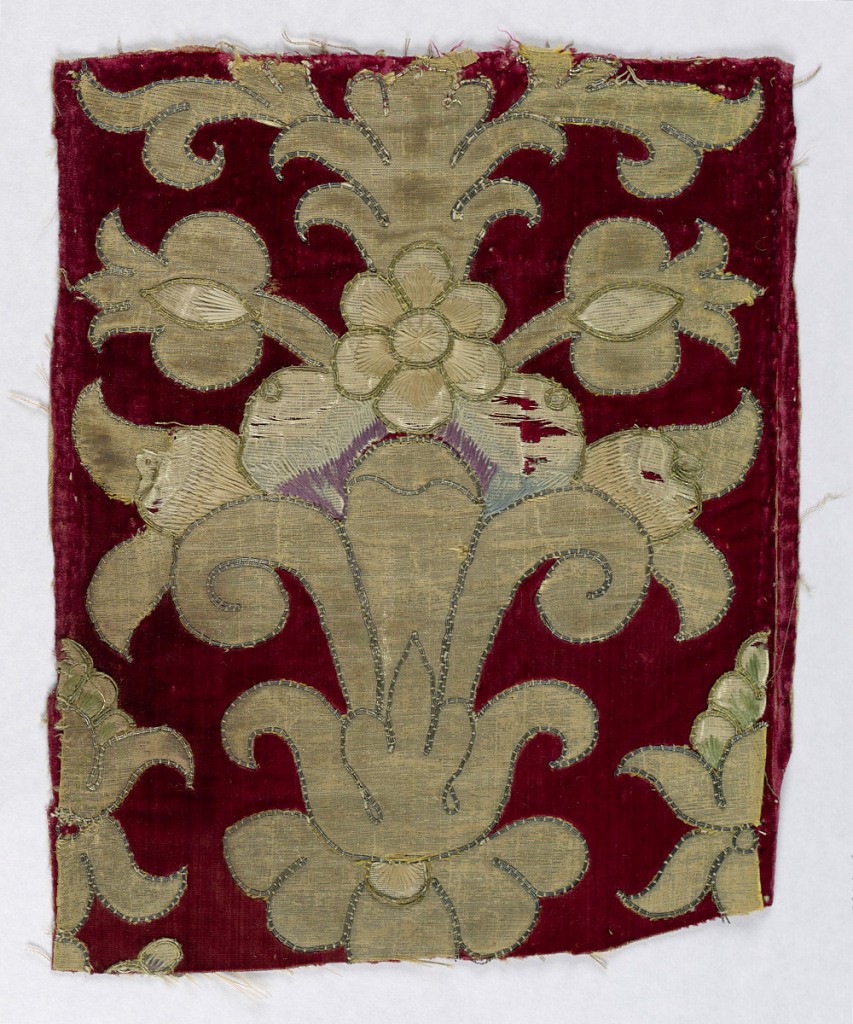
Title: Fragment
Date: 17th–18th century
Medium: silk, metallic thread Technique: silk and metallic thread plain weave appliquéd on velvet with couched metallic threads, satin stitch embroidery Label: Silk, metallic thread plain weave appliquéd on velvet with couched metallic thread, satin stitch embroidery
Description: Appliqué with vase and pomegranate motifs on red velvet ground. Couching with metal thread. Embroidery in colored silks. Textile is a fragment of a larger piece.